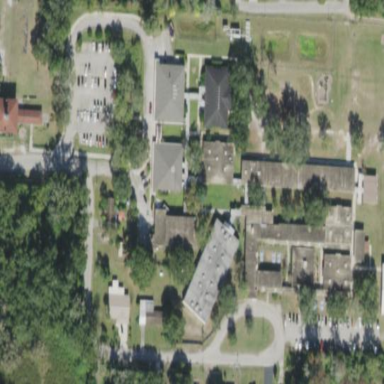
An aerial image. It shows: School.